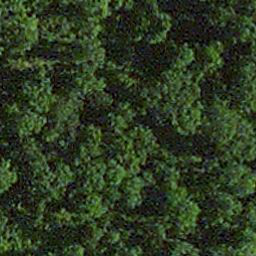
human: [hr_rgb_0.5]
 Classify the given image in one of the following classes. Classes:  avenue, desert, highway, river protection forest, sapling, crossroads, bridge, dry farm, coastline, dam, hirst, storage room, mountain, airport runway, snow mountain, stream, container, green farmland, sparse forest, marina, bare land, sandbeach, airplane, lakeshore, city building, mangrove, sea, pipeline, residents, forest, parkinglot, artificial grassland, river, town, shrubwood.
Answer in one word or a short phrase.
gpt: forest